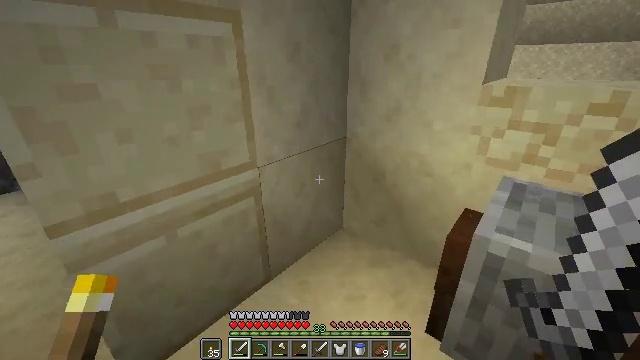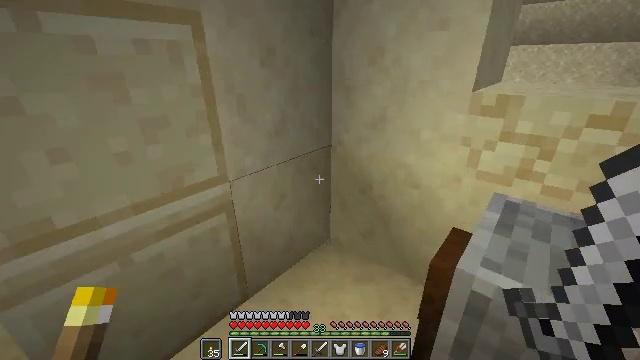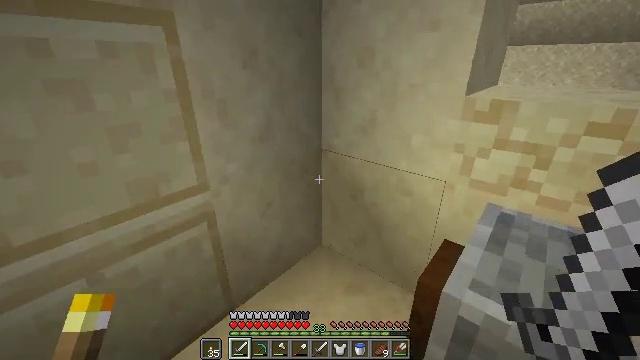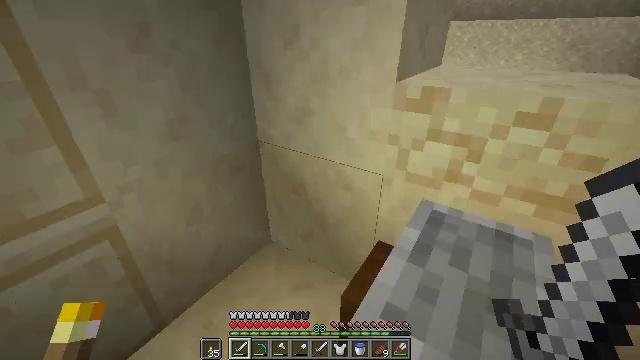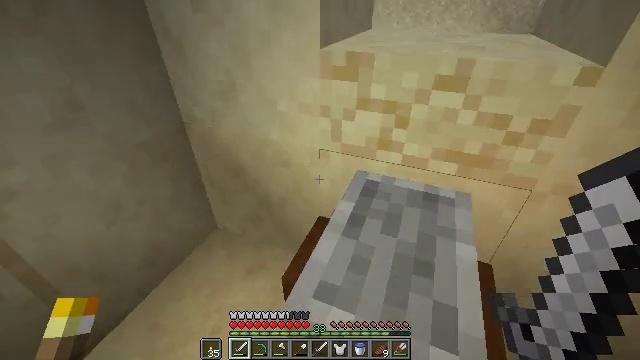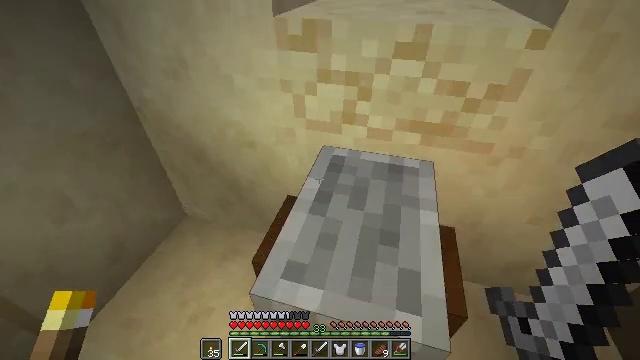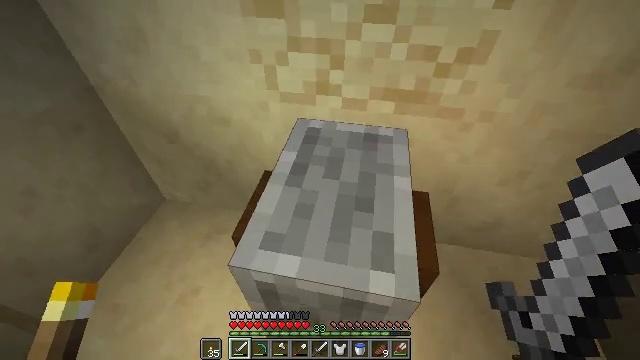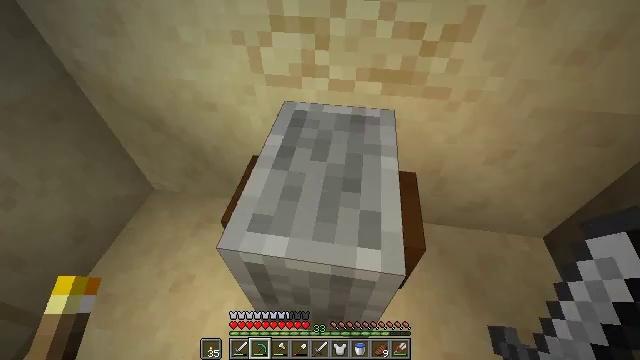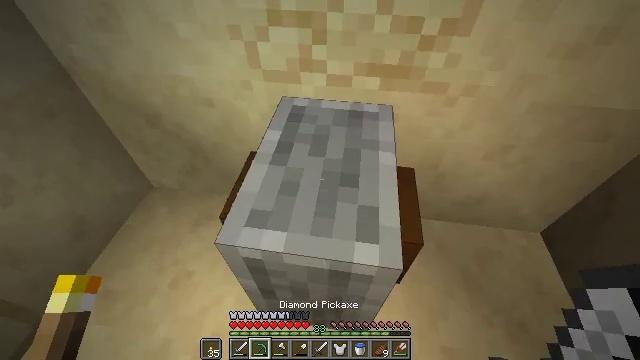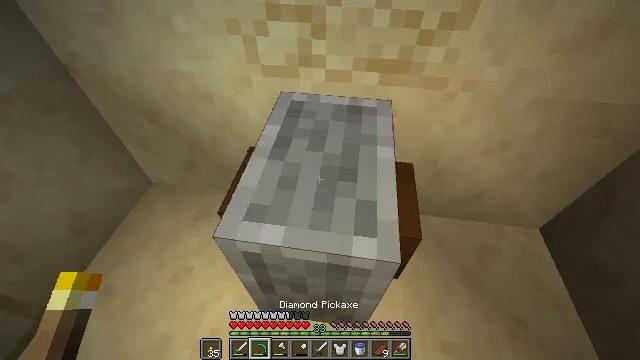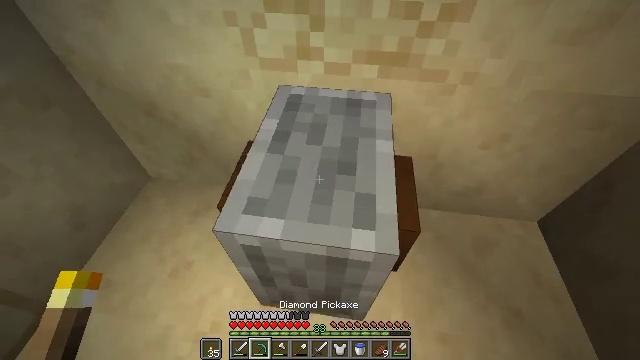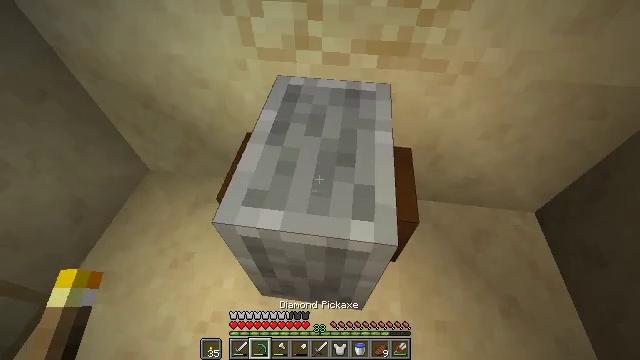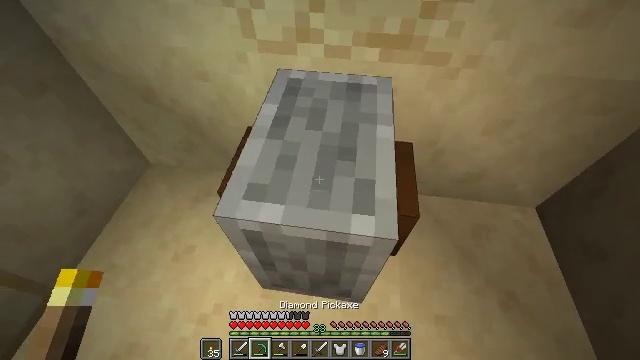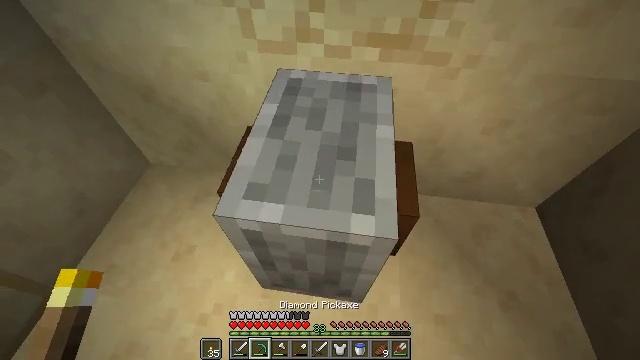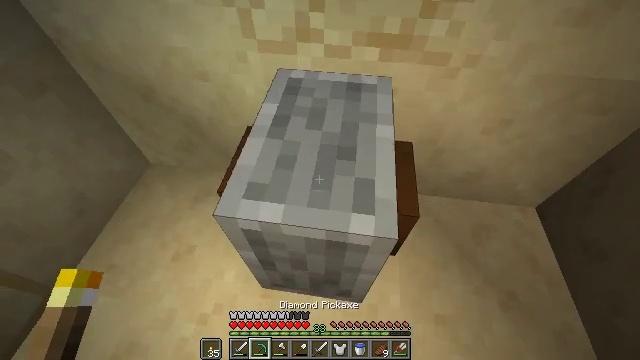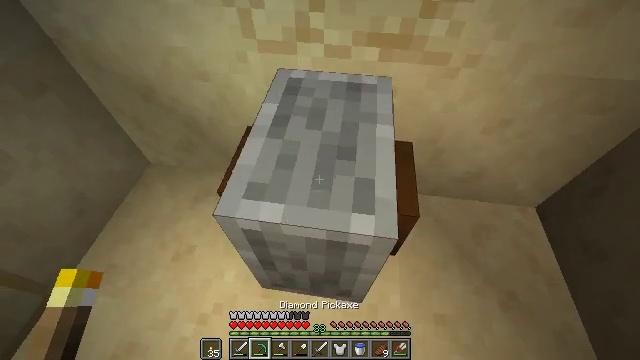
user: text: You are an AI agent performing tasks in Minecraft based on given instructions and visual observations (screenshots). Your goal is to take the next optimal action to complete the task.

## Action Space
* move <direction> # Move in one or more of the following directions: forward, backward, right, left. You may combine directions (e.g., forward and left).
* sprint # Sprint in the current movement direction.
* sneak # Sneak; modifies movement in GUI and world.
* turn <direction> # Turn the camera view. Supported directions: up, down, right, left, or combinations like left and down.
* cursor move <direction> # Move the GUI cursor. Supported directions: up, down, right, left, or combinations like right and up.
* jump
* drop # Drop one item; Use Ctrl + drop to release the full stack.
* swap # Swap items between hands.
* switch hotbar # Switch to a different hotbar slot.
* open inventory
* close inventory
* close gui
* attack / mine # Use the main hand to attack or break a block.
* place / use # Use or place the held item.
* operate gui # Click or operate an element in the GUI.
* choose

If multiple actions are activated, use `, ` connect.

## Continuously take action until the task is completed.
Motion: motion action
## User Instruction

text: Collect a hay block for crafting.
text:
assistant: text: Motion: move forward and move right
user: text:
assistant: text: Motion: move forward and move right
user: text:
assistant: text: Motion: move right, turn right and down
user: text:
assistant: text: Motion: turn right and down
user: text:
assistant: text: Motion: turn right and down
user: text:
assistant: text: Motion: turn right and down
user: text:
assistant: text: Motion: turn right and down, switch to hotbar 2
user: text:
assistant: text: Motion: switch to hotbar 2
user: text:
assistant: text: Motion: switch to hotbar 2
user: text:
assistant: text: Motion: turn down, switch to hotbar 2
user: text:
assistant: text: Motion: turn down
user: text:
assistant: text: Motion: turn down
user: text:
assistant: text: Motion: no_op
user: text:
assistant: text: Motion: no_op
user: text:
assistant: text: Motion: no_op
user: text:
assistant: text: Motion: turn left
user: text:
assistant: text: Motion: turn left and up
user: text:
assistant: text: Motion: turn left and up
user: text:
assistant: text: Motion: move left, turn left and up
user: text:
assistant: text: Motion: move left, turn left and up
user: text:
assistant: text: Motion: move forward and move left, turn up
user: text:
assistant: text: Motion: move forward and move left, turn right and up
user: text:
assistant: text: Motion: move forward and move left, turn right and up
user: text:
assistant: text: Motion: move forward and move left, turn right and up
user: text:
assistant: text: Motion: move forward
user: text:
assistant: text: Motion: move forward
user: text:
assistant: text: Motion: move forward
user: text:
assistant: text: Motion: move forward
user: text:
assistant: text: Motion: move forward
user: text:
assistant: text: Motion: move forward